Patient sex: F
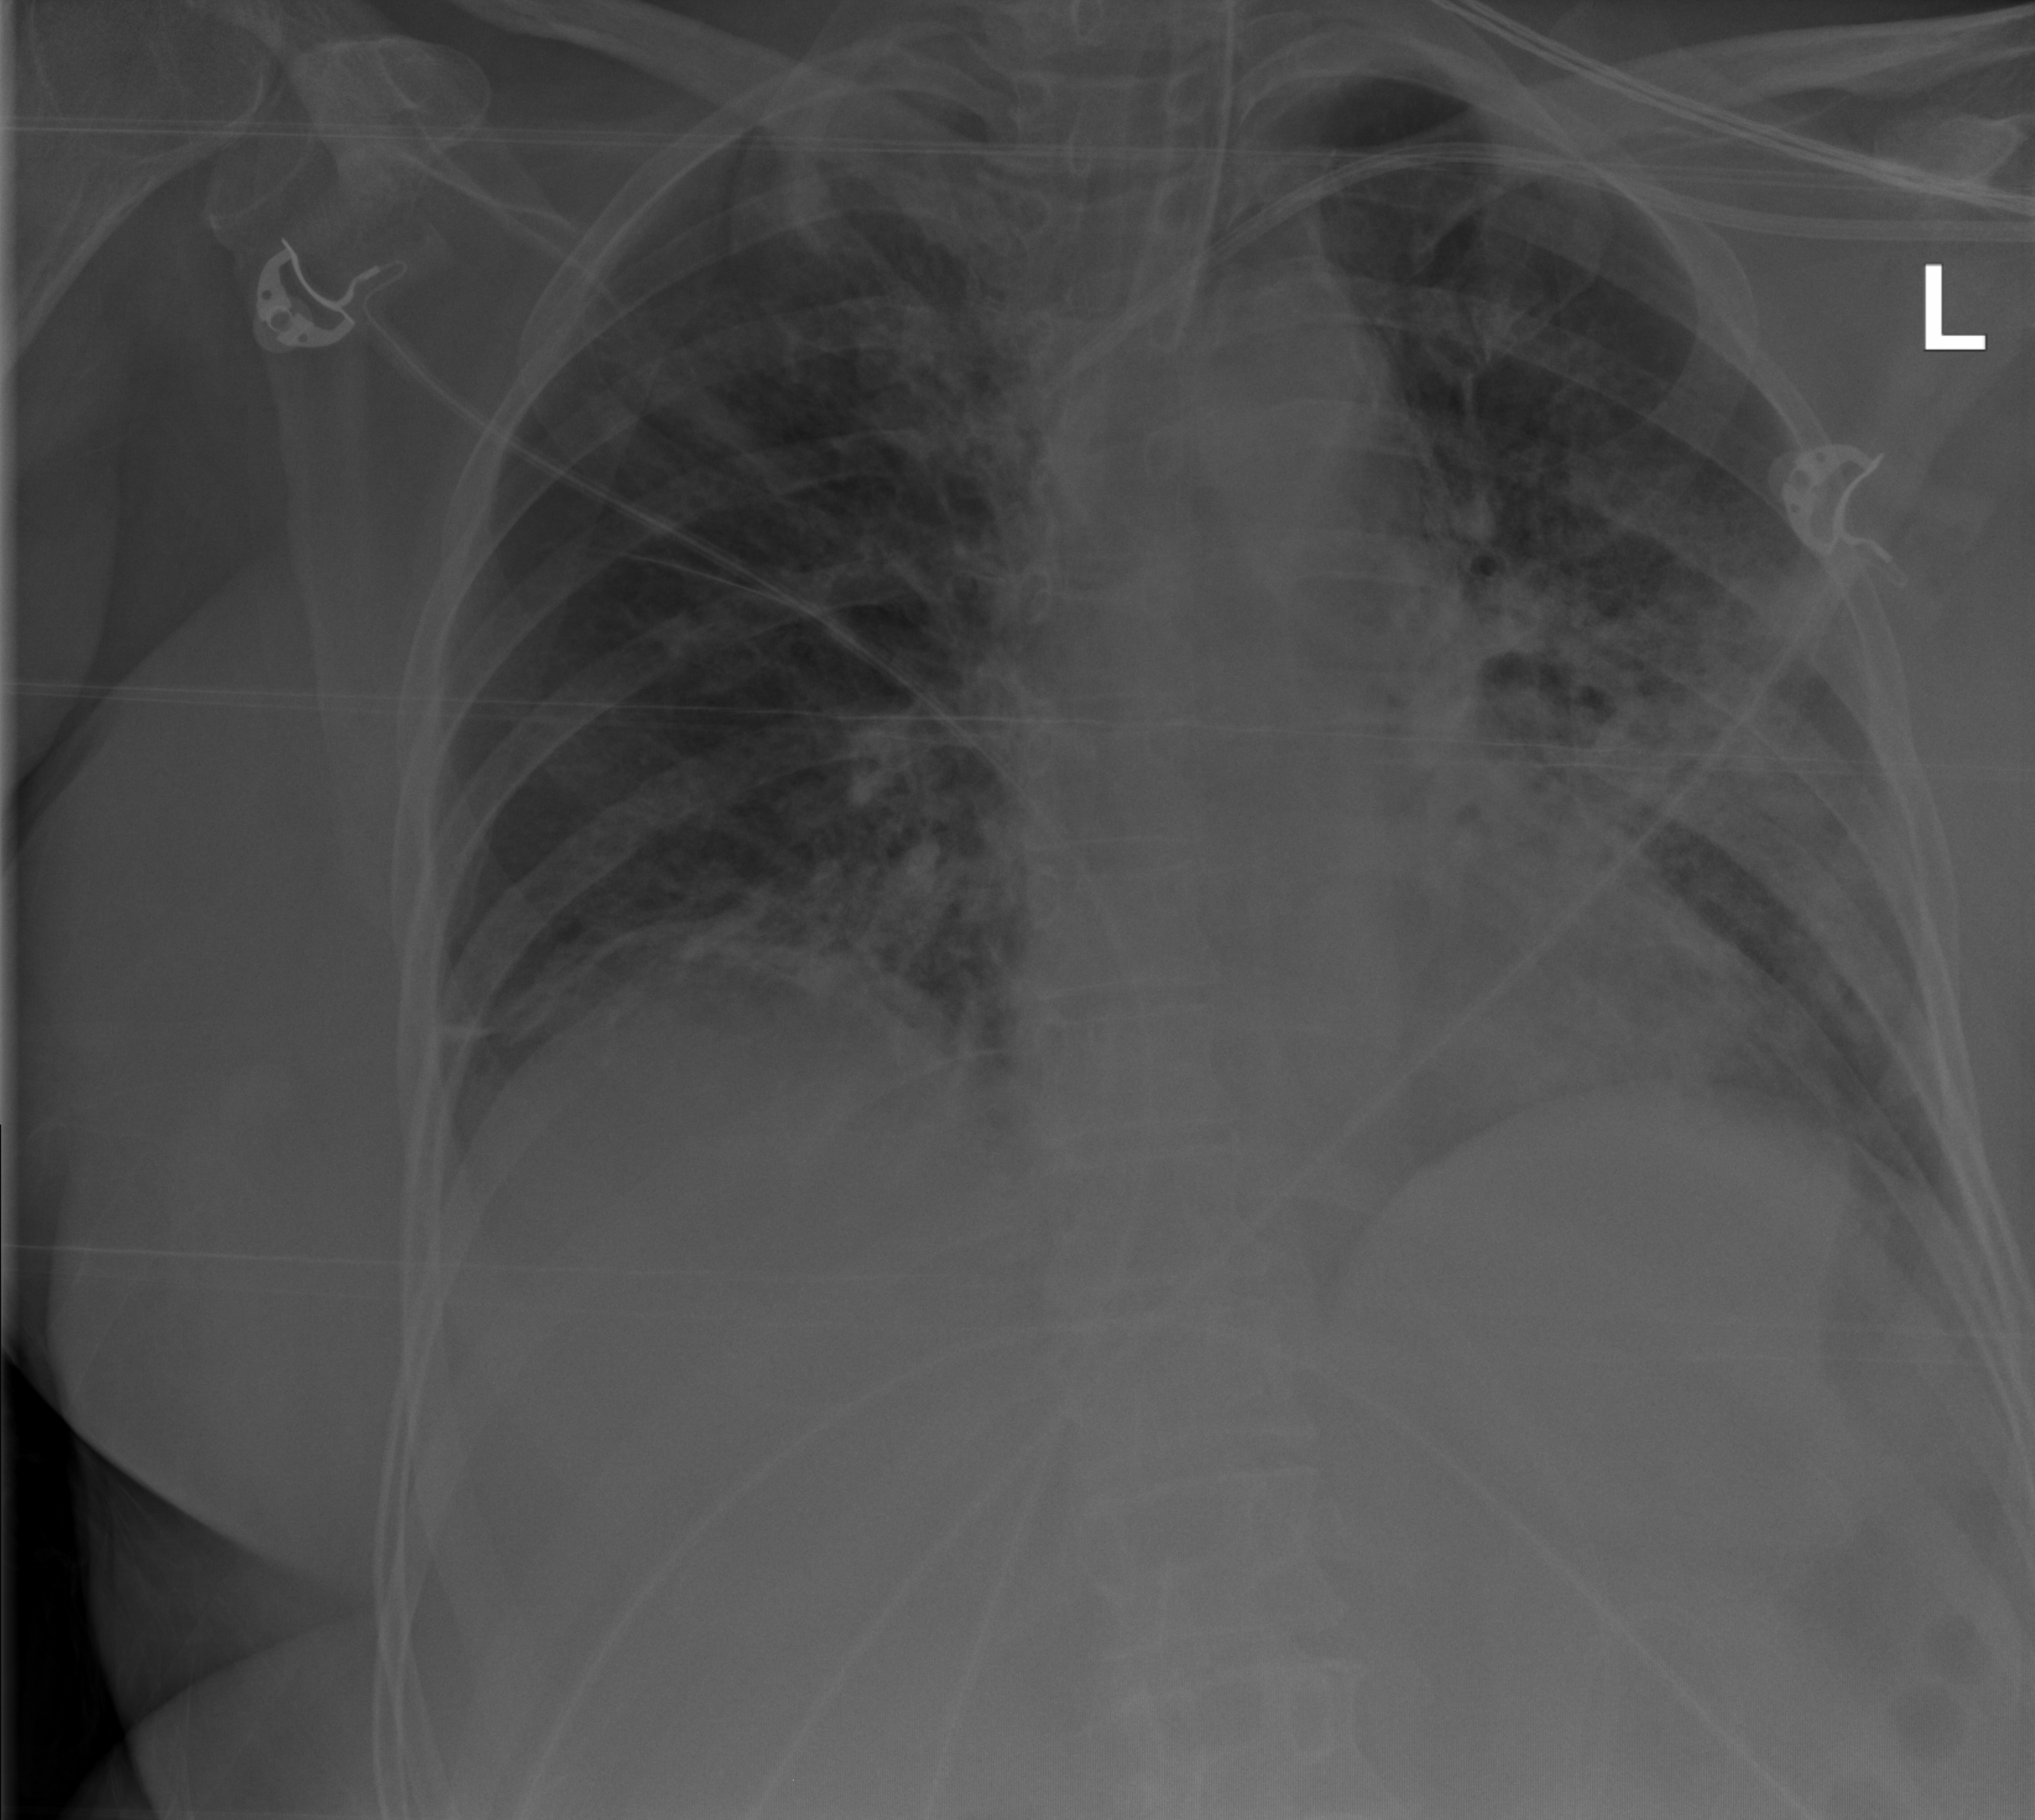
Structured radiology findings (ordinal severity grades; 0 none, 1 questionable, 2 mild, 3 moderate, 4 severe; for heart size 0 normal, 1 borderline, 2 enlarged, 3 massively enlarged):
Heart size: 0
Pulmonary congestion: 2
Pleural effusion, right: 1
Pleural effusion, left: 1
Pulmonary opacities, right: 3
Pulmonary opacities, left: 4
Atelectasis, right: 2
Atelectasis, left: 3